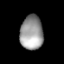
Tissue: lung
Cell type: Endothelial cells
Senescence score: 0.6858
Nuclear area (px): 768
Mean DAPI intensity: 154.319